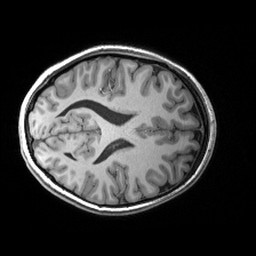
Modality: T1w
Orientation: axial
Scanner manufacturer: siemens
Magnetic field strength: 3 T
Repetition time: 2.53 s
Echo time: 0.00299 s